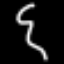
Label: squiggle